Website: bh-photo
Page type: address-validator
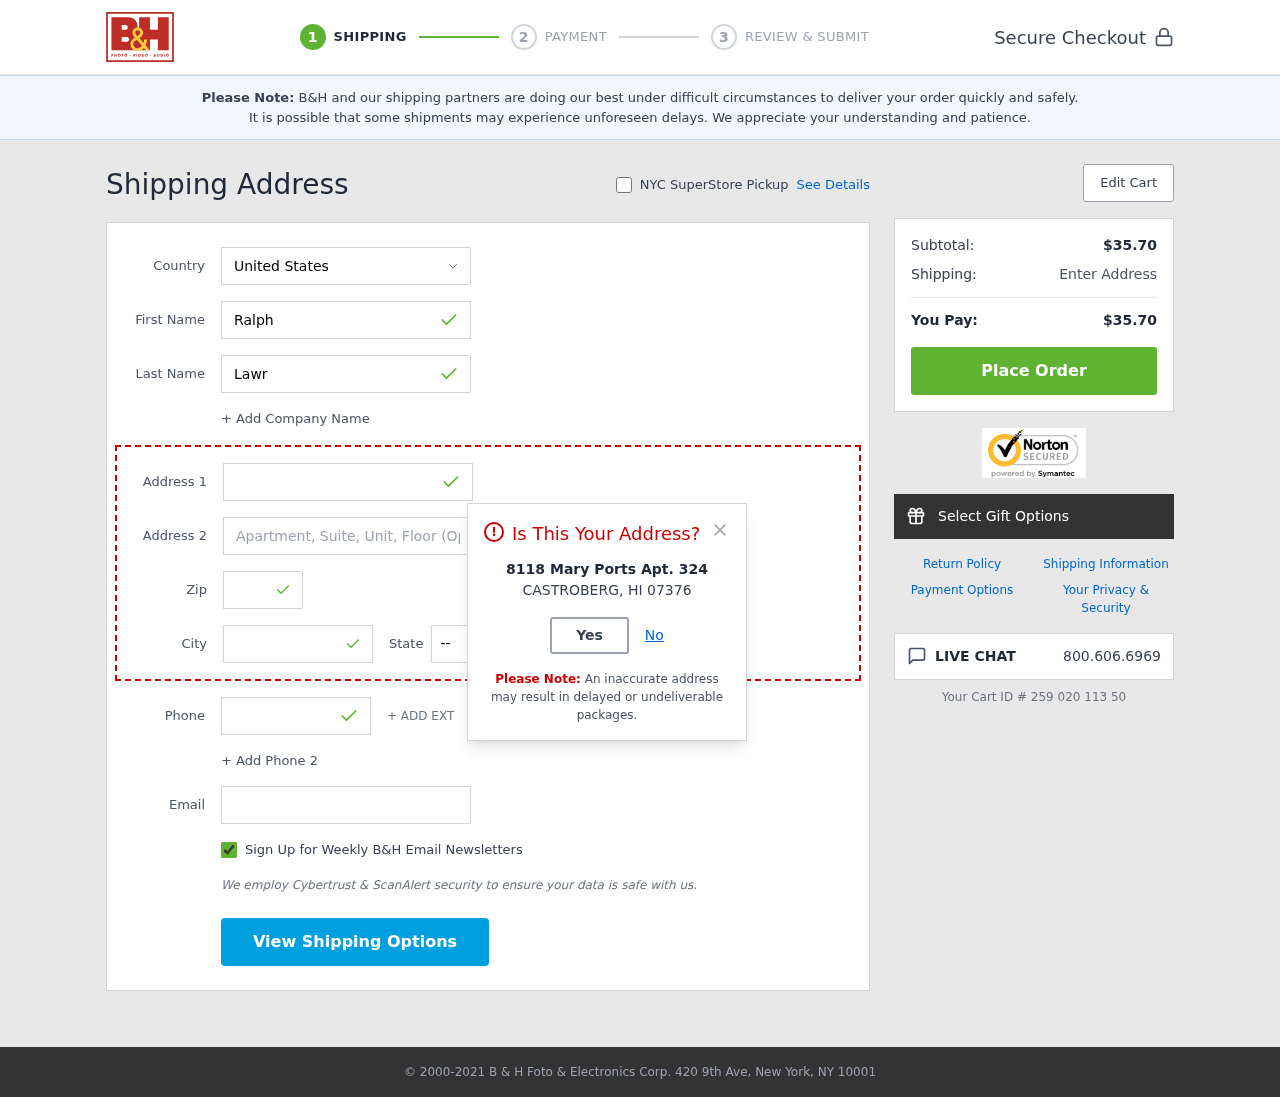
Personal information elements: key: PII_CITY
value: Castroberg
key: PII_COUNTRY
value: United States
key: PII_EMAIL
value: rlawrence@hotmail.com
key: PII_FIRSTNAME
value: Ralph
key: PII_LASTNAME
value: Lawrence
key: PII_PHONE
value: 5007751674
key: PII_POSTCODE
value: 07376
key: PII_STATE_ABBR
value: HI
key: PII_STREET
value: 8118 Mary Ports Apt. 324
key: PII_STREET2
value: Suite 489
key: PII_CITY_MODAL
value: CASTROBERG
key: PII_POSTCODE_FULL
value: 07376
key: PII_POSTCODE_NUMERIC
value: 7376
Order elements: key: ORDER_SUBTOTAL
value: $35.70
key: ORDER_TOTAL
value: $35.70
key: ORDER_ID
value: Your Cart ID # 259 020 113 50